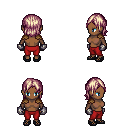
a pixel art fantasy rpg character, female body template, human, dark skin, leather shoulder armor, red pants, white blonde long bangs hairstyle, metal gloves, ghillies, four views (front, back, left, right), 2x2 character sprite sheet, small pixel art, hard edges, no anti-aliasing